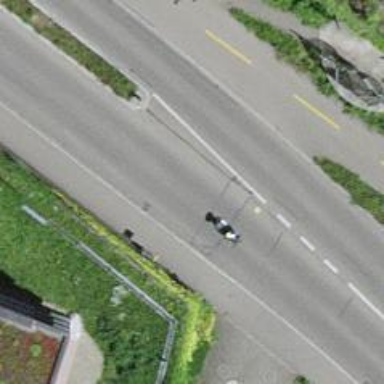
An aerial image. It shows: Bus stop with platform for public transport.